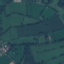
Land use / land cover: Pasture